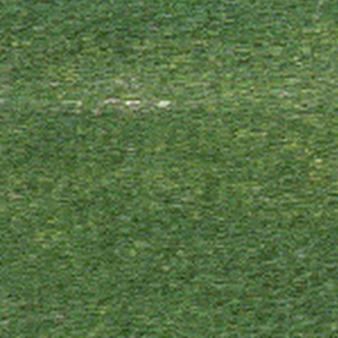
Label: other